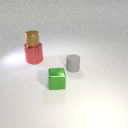
small brown metal cylinder above large red metal cylinder